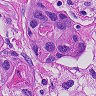
Metastatic tissue present: yes